Question: I want to make a excel file by fetching data from database. Every thing works fine but the phone number field return unknown value in excel sheet but it displays correct value in browser.
'''
<?php
include('connection.php');
header( "Content-Type: application/vnd.ms-excel" );
header( "Content-disposition: attachment; filename=spreadsheet.xls" );
$q = mysql_query("select * from members order by id desc");
echo 'First Name' . " " . 'email' . " " . 'Phone' . " ". 'address' . " ". 'Membership Number' . " ". 'Membership Category' . "
";
while($r = mysql_fetch_array($q))
{
$name = $r['name'];
$email = $r['email'];
$phone = $r['phone'];
$address = $r['address'];
$mem_num = $r['mem_num'];
$mem_cat = $r['mem_category'];
echo "$name"." "."$email"." "."$phone"." "."$address"." "."$mem_num"." "."$mem_cat"."
";
}
mysql_close($con);
?>
'''

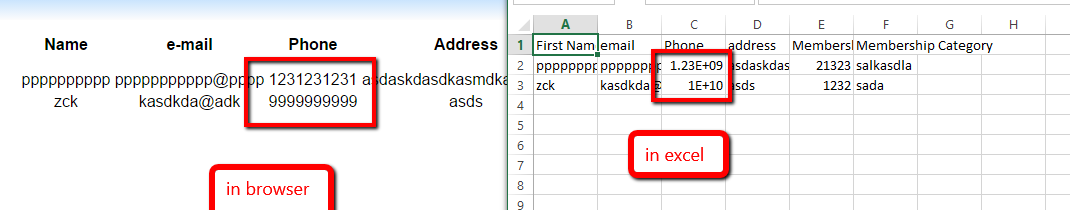
Answer: I believe you are confusing data-types here. A phone number for instance, is not a number. Yeah I know, because it has a lot of numbers in it, but still, it isn't a number... Why?
A phone number is indeed constructed of a set of numerals - the symbols that represent a number - but that doesn't make it a number yet. Compare letters and words; a word is constructed of a set of letters, but not every set of letters is a word. For example: is not a word, not in a language I know of at least... And if it would be a number, how would you add-up two phone numbers? Or how would you divide a phone number by another one? Would that be something like '[grandma's phonenumber] / [mom's phonenumber] = [my phonenumber]'?
So, to store a phone number in a database, a varchar would be a more suitable column type. For example international phone numbers start with either a '+' sign, or double zero ('00'). Both of them can not be stored in a numeral field type. The '+' isn't a numeral sign, or is used to designate a positive number, and will be cut off. Leading zero's in a number have no function at all, and will be cut off as well...
So bottom line; in your database, use a varchar to store a phone number, and use conversion functions to format a phone number to your liking. There are almost certainly a dozen of algorithms to be found to format a phone number to some kind of a standardized format.
Then back to your excel: your aren't creating an excel file, but a csv file, and you're giving it an excel mime-type. But that would be the same to give someone a cd and say it is a dvd. If you put the cd in a dvd player, it will almost certainly be able to play it, but it is mere luck then wisdom that it does.
Creating an excel file isn't as easy as setting the mime-type, as you can't expect the browser to know how to convert text to an excel file, as it does not know about excel's internals. So if you reaaally want to create an excel file, and set the data types of certain columns, use a library like <URL>, if you don't want to create a library yourself that is.